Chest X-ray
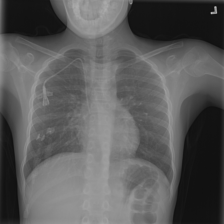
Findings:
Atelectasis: negative
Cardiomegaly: negative
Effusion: negative
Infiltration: negative
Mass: negative
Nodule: negative
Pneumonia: negative
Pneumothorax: negative
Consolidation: negative
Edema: negative
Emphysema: negative
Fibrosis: negative
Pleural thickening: negative
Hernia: negative